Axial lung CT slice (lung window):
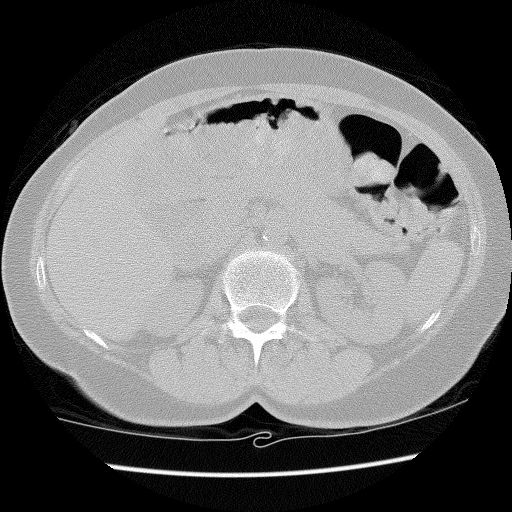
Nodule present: no